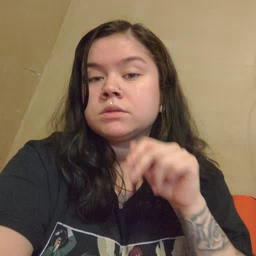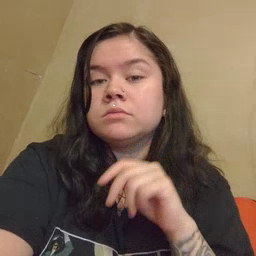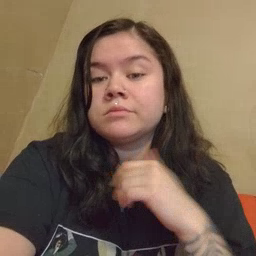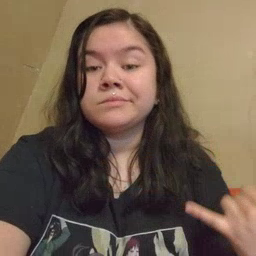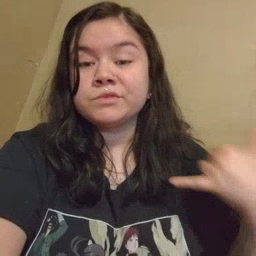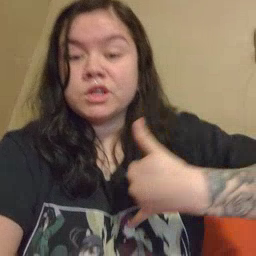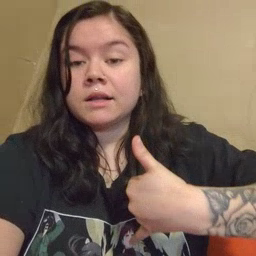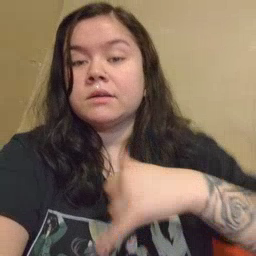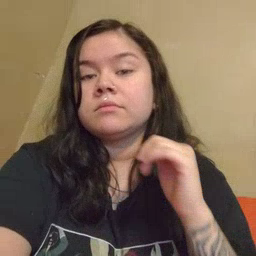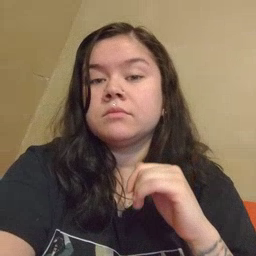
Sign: jacket